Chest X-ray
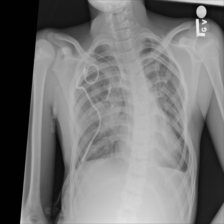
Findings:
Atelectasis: negative
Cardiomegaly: negative
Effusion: negative
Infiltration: negative
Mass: negative
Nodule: negative
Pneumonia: negative
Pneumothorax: positive
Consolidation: negative
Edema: negative
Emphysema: negative
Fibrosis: negative
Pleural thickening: negative
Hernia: negative